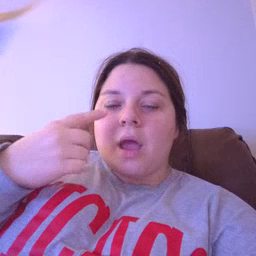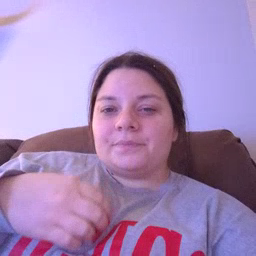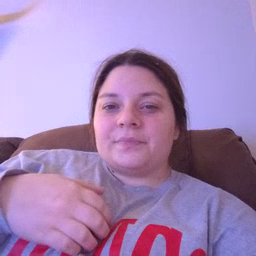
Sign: eye